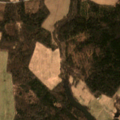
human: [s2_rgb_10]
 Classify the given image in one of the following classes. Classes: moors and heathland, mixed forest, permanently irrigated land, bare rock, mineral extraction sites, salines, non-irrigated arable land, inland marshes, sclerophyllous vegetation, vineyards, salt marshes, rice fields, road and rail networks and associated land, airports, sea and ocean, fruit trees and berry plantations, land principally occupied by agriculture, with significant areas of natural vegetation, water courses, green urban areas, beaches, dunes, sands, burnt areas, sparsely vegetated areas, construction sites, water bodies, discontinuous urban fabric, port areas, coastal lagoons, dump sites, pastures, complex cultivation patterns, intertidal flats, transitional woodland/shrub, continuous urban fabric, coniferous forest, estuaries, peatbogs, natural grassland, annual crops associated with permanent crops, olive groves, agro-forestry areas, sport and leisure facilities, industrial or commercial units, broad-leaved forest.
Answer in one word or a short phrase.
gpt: non-irrigated arable land, complex cultivation patterns, land principally occupied by agriculture, with significant areas of natural vegetation, broad-leaved forest, mixed forest